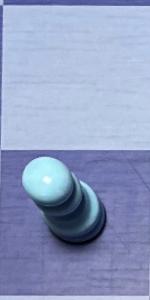
Label: Pawn_White